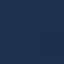
Land use / land cover: SeaLake